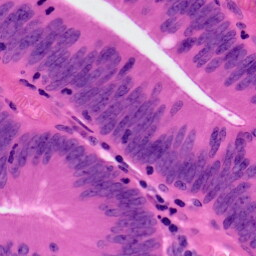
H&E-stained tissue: Colon